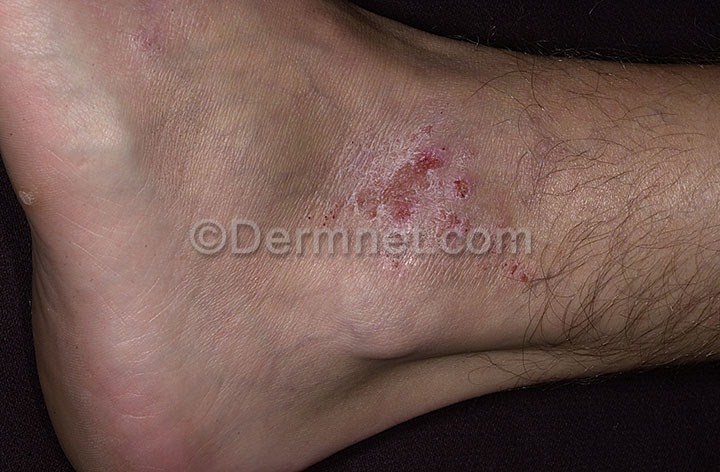
Disease: Eczema Photos